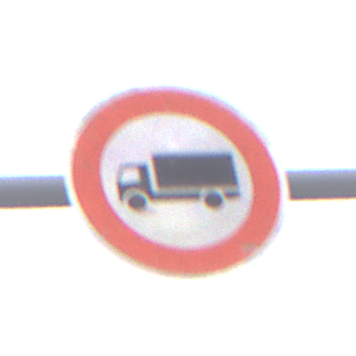
Verkehrszeichen: VerbotFuerKraftfahrzeugeUeberDreiKommaFuenfTonnen
Umgebung: Outdoor, Suburban
Tageszeit: MorningAfternoon
Wetter: Overcast
Licht: Natural
Jahreszeit: NotSpecified
Kontrast: LowContrast